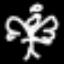
Label: angel